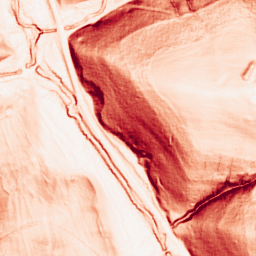
Category: morphological
Decomposition family: morphological_gradient
Decomposition parameters: size: 3
shape: square
Upsampling method: cubic_mitchell
Upsampling parameters: scale: 2
Upsampling scale: 2